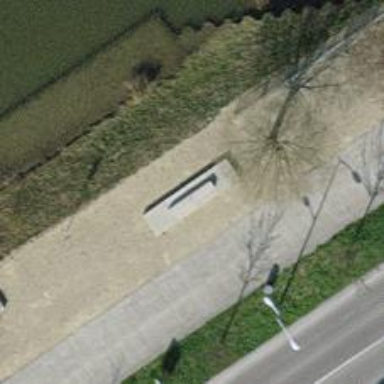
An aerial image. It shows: Bench for seating.